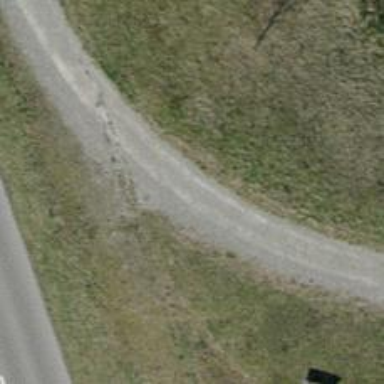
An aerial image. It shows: Compacted path.